Field crop: maize
Growth stage: 2
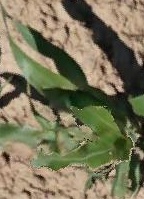
Species: maize